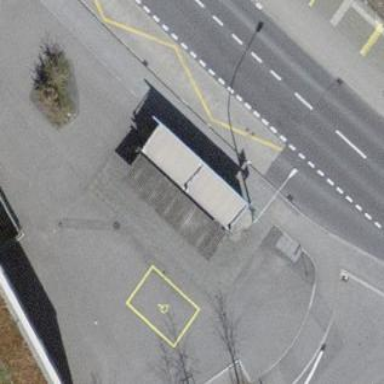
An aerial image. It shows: Bicycle parking rack located on the roof of building.